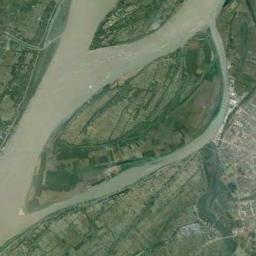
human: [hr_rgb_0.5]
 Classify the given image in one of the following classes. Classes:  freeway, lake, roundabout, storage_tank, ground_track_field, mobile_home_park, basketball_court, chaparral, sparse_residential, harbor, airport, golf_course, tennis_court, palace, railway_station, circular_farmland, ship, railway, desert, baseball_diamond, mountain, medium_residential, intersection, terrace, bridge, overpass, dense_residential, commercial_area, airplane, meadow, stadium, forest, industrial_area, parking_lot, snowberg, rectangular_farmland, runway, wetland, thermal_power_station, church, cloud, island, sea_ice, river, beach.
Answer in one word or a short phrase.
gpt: island